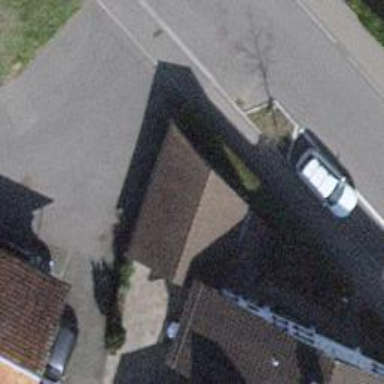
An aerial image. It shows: Garage.